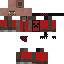
A male skeleton skin with dark skin, wearing brown helmet dressed in a red armor chest and red pants, featuring a closed mouth.